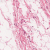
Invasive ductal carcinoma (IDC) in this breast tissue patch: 0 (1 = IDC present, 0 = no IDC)